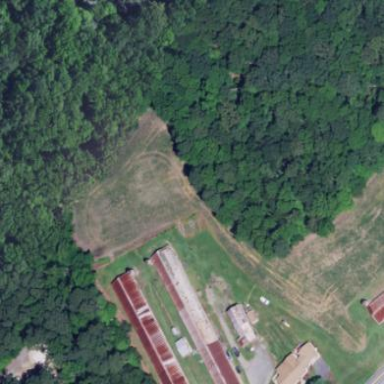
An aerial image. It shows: Farm auxiliary building.